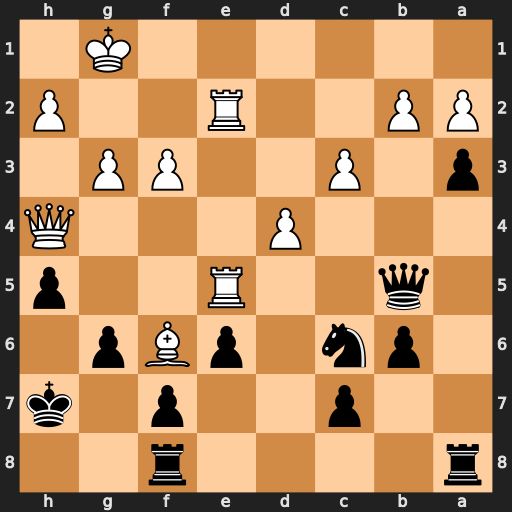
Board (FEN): r4r2/2p2p1k/1pn1pBp1/1q2R2p/3P3Q/p1P2PP1/PP2R2P/6K1
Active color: b
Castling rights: -
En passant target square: -
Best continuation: Nxe5 Rxe5 Qxe5 Bxe5 axb2